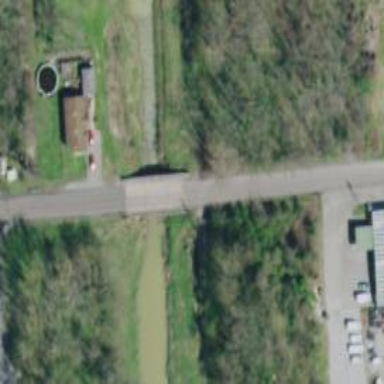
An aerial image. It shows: Residential road with bridge.